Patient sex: M
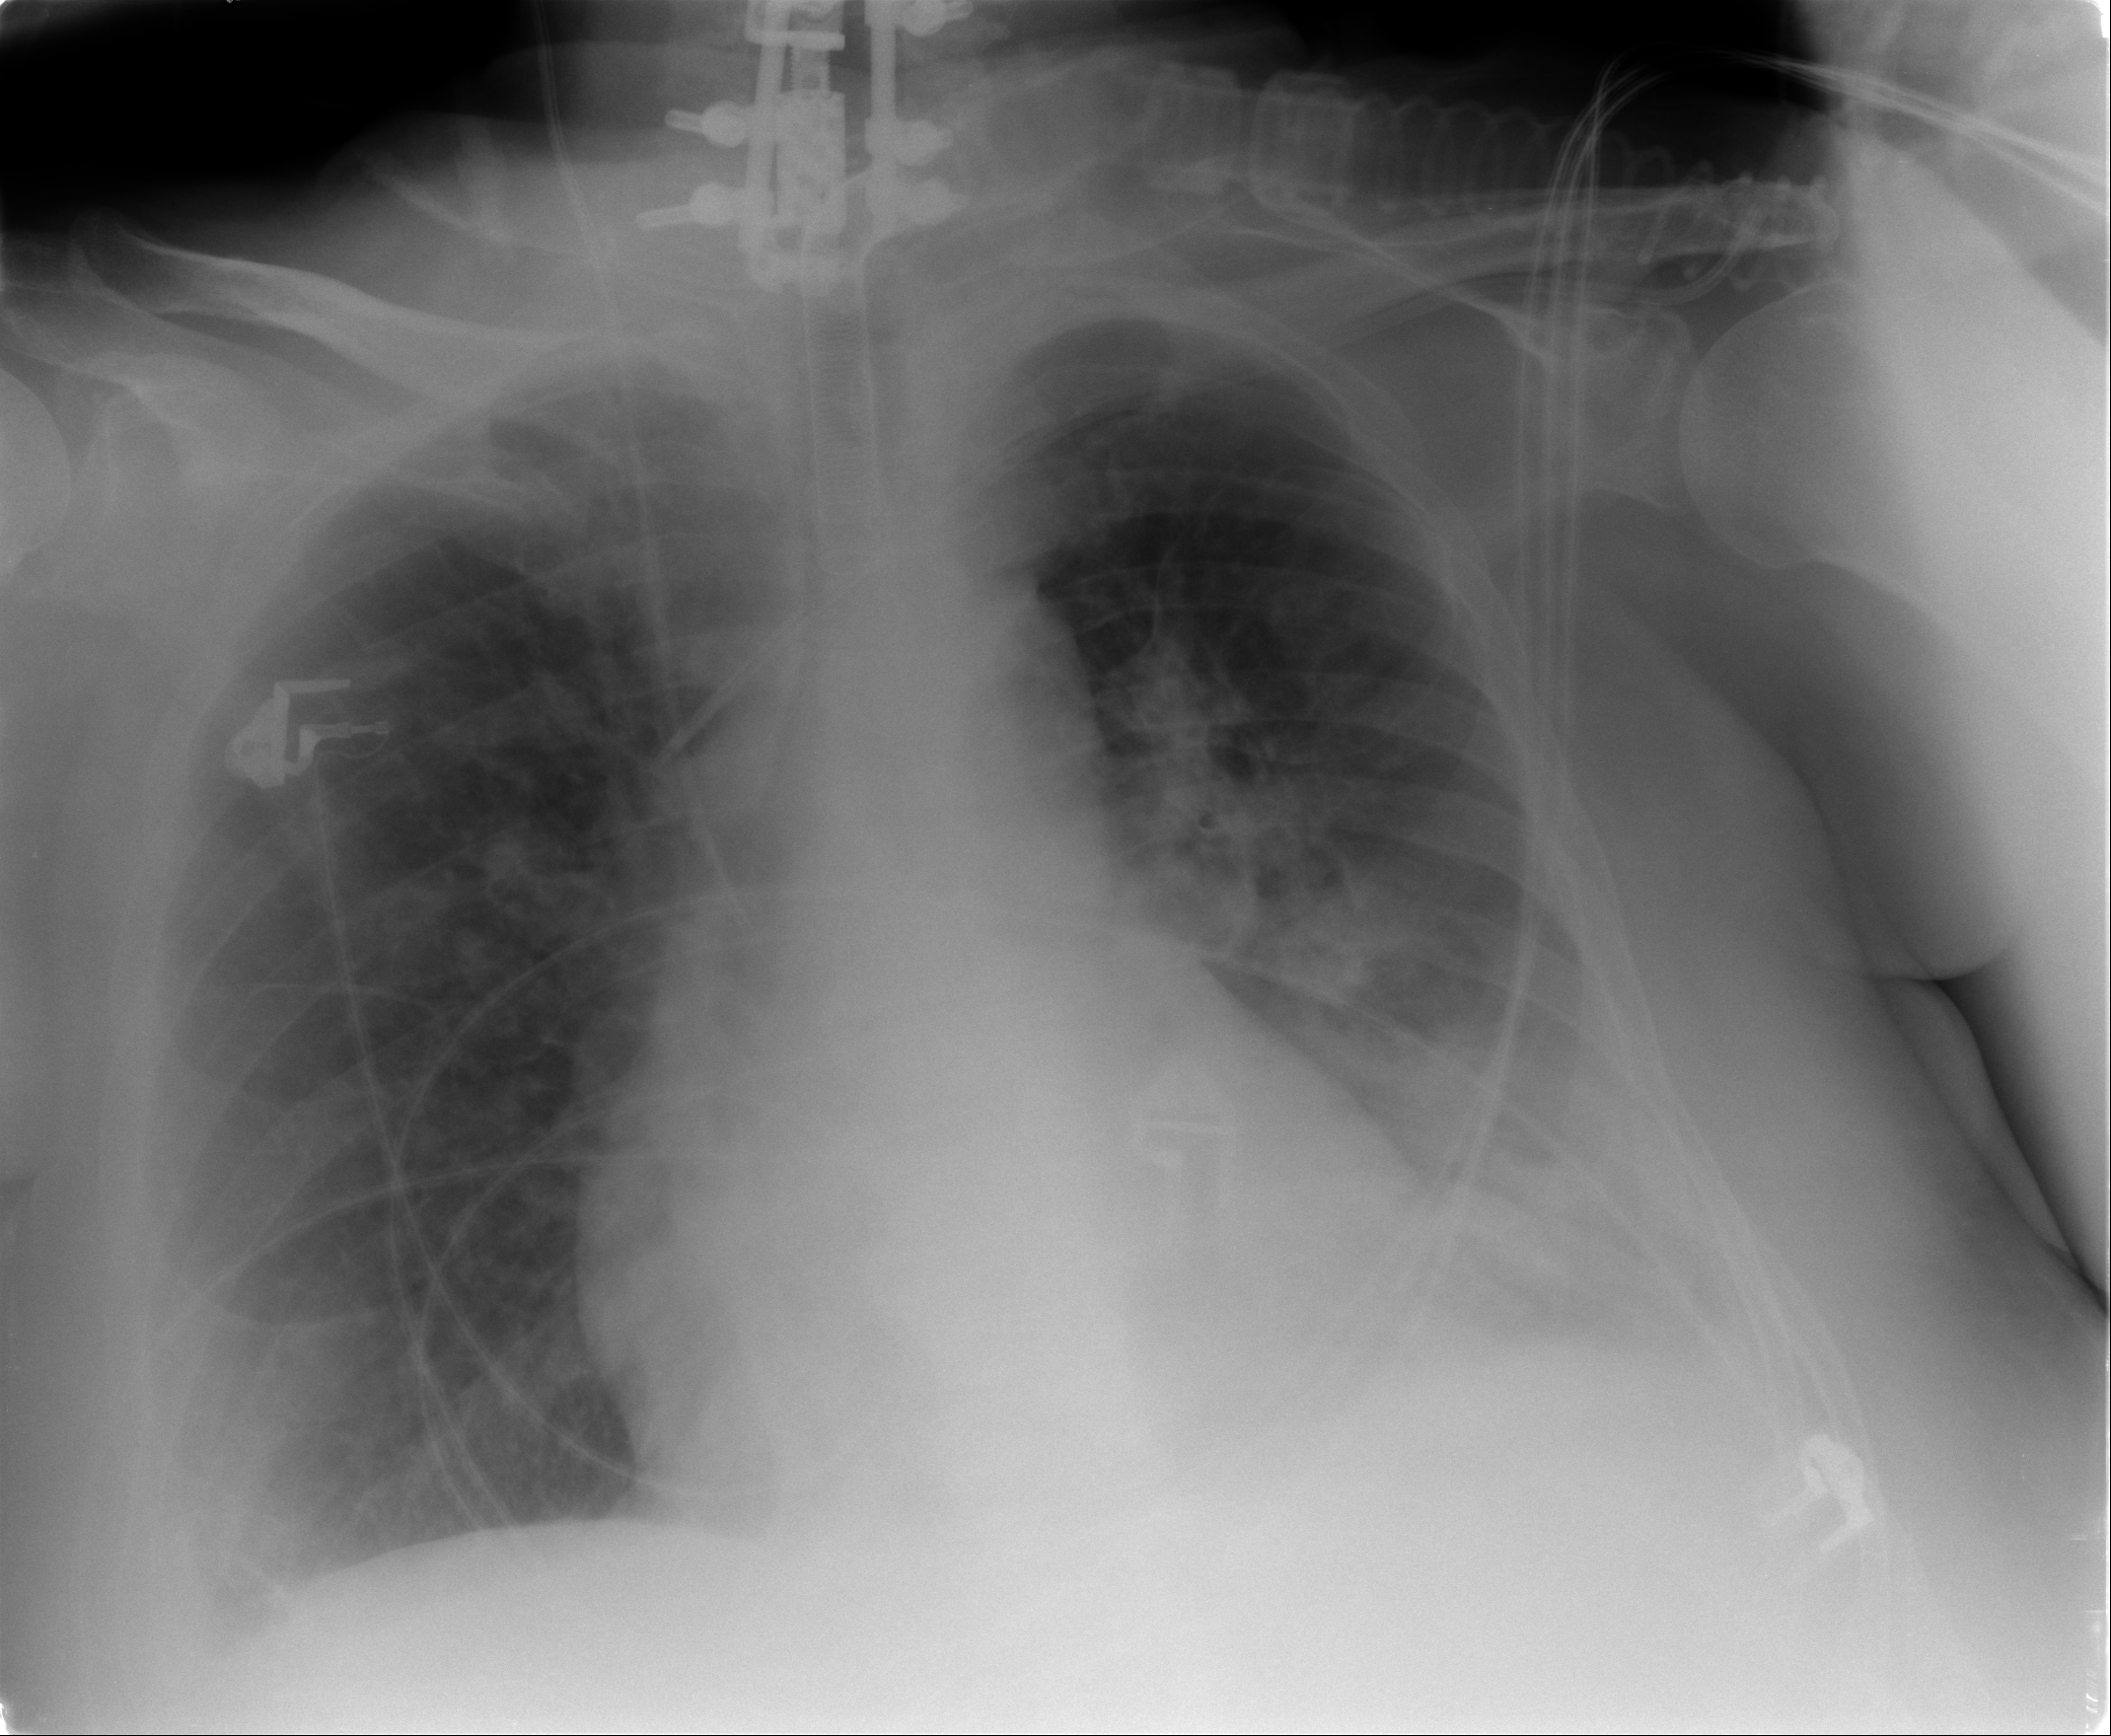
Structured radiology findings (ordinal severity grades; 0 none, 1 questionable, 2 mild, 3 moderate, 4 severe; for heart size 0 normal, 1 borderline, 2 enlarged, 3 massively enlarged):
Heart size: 2
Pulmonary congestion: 0
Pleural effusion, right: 1
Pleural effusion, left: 2
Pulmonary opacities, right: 0
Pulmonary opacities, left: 3
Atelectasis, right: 2
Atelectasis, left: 2